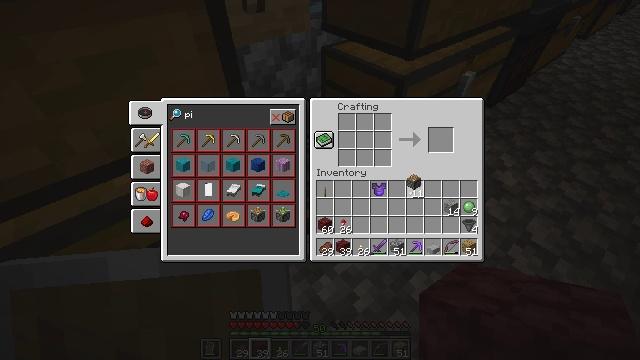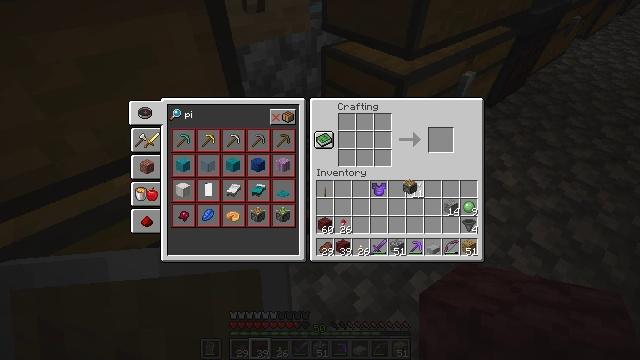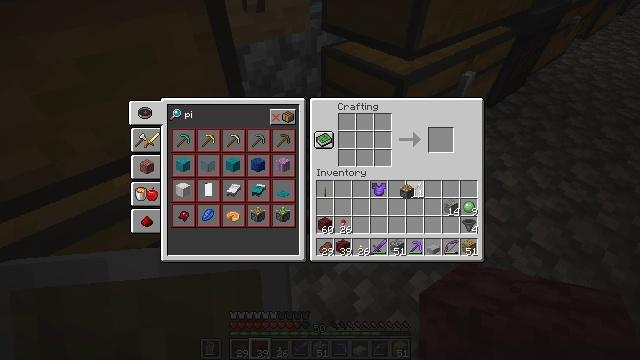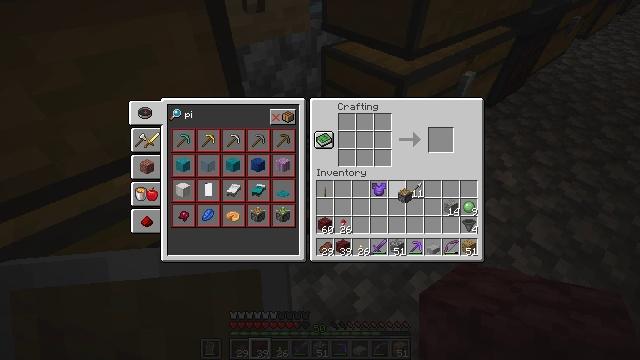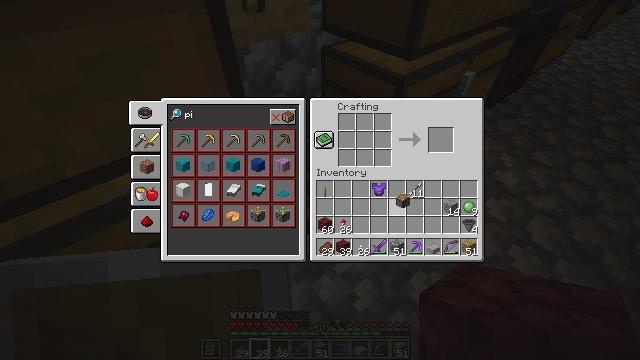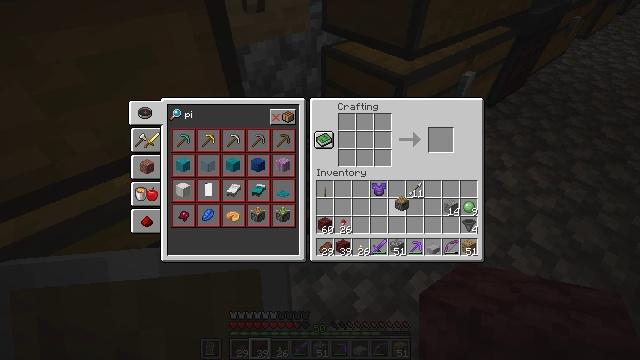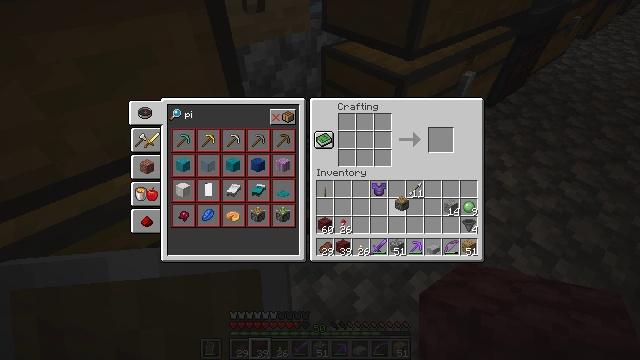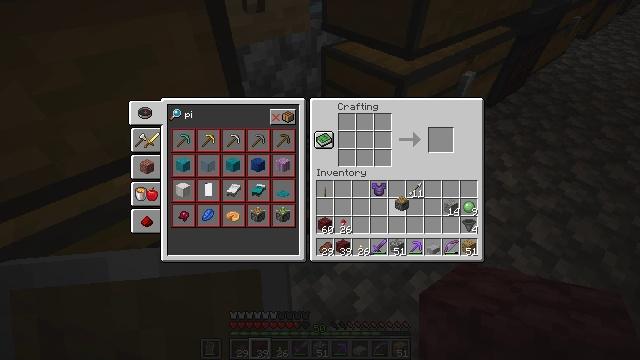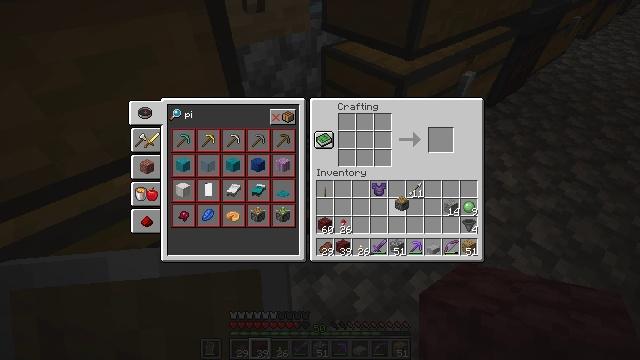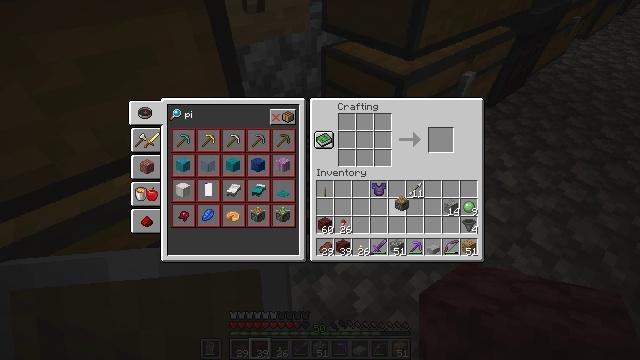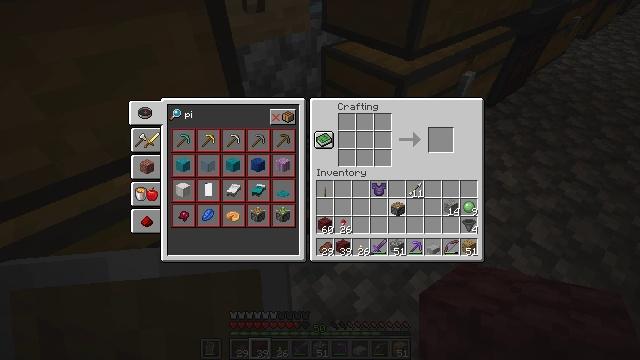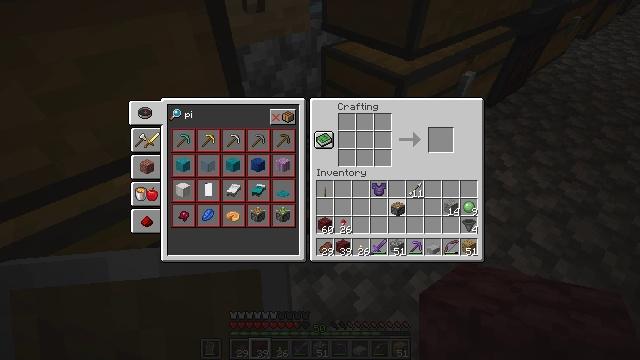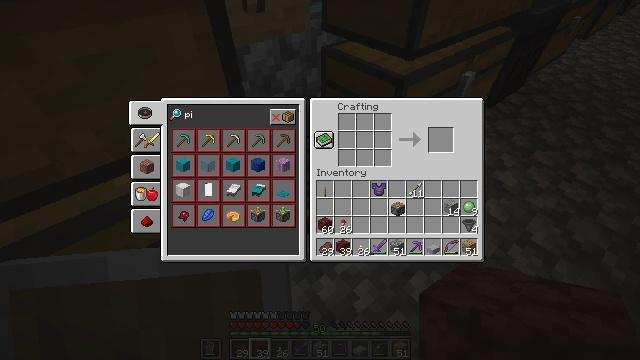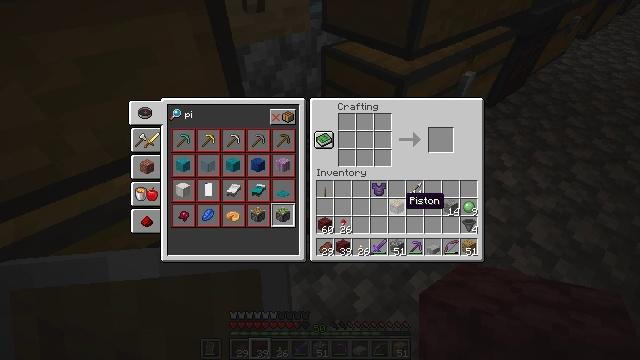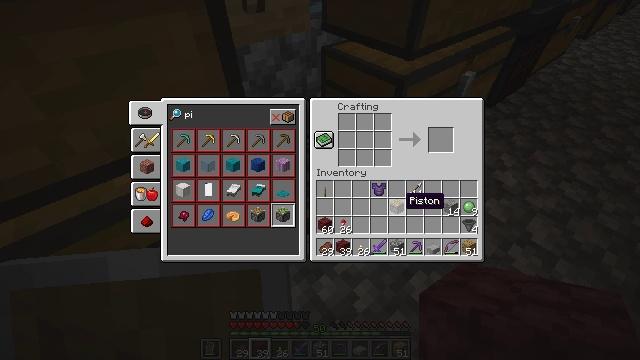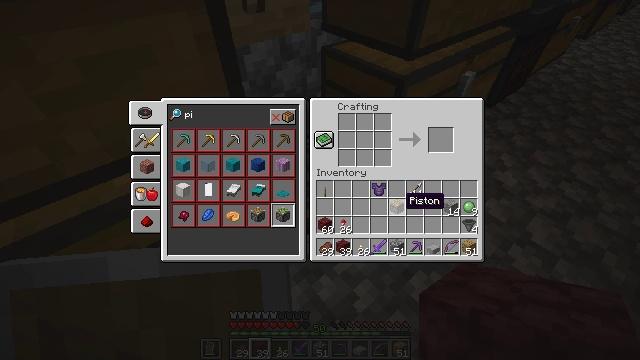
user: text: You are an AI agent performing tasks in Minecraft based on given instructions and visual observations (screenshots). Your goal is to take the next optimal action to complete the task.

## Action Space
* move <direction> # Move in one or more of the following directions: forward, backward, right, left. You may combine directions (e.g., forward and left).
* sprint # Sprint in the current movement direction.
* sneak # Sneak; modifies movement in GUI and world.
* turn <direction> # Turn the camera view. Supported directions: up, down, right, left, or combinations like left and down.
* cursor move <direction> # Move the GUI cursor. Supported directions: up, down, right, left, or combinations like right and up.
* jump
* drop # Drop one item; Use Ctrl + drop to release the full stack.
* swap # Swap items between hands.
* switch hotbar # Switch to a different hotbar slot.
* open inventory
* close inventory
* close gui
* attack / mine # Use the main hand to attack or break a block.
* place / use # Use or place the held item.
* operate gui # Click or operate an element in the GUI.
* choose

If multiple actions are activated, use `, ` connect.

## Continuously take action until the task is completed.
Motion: motion action
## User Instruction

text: Craft a sticky piston using a slimeball and a piston.
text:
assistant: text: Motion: no_op
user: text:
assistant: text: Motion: no_op
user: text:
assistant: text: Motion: no_op
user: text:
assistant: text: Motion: no_op
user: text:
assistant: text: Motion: no_op
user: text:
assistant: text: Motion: no_op
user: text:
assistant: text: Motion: no_op
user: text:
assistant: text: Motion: no_op
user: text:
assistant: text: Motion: no_op
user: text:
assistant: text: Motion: no_op
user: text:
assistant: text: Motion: no_op
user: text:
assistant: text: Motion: attack / mine
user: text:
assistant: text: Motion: no_op
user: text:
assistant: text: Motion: no_op
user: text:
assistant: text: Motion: no_op
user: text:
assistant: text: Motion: no_op
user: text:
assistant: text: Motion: no_op
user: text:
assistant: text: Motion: turn left and down
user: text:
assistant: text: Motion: turn left and down
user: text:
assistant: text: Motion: turn left
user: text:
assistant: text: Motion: no_op
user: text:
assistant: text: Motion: no_op
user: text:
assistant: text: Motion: no_op
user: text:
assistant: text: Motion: no_op
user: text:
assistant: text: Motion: no_op
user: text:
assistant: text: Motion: no_op
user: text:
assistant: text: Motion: no_op
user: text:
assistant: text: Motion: no_op
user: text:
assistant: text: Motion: no_op
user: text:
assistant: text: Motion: no_op